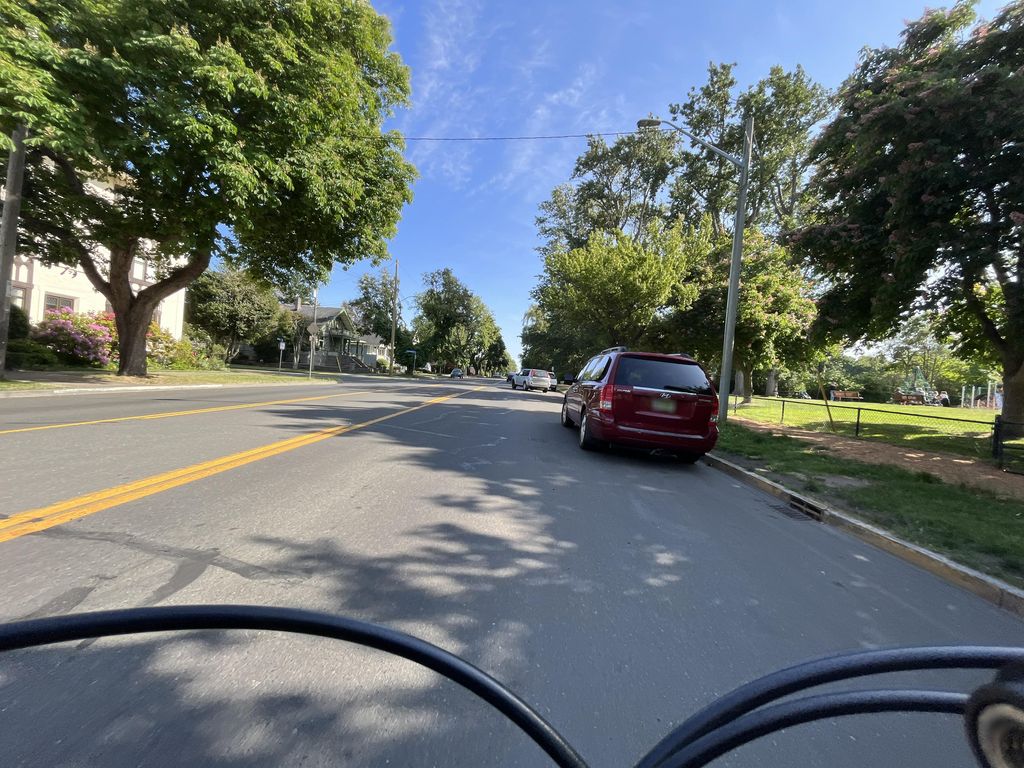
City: victoria